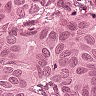
Metastatic tissue present: yes